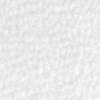
Label: no_change